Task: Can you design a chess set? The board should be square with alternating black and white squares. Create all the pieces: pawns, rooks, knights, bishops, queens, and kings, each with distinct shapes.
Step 728:
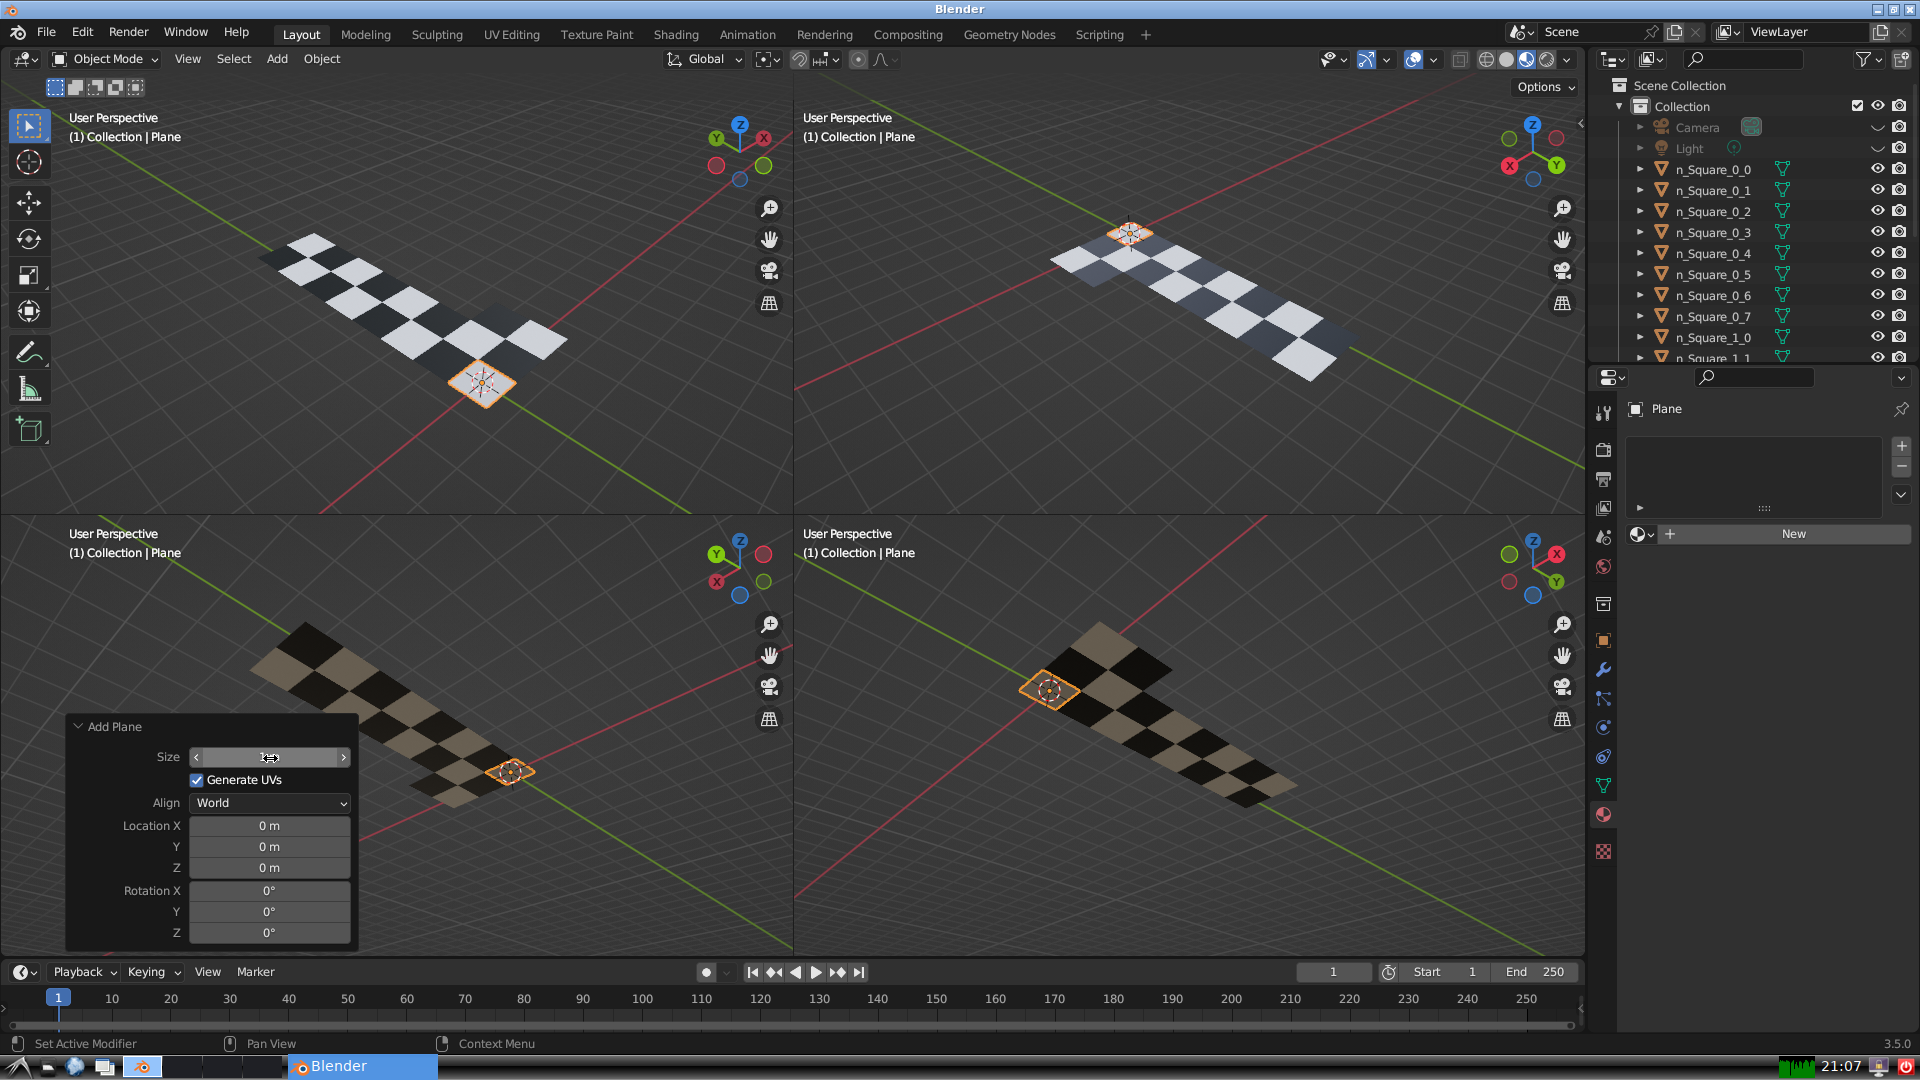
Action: {"mouse_move": [960, 540]}